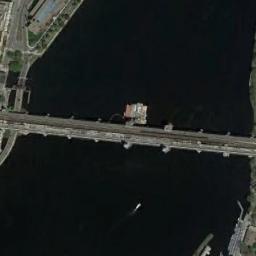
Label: bridge